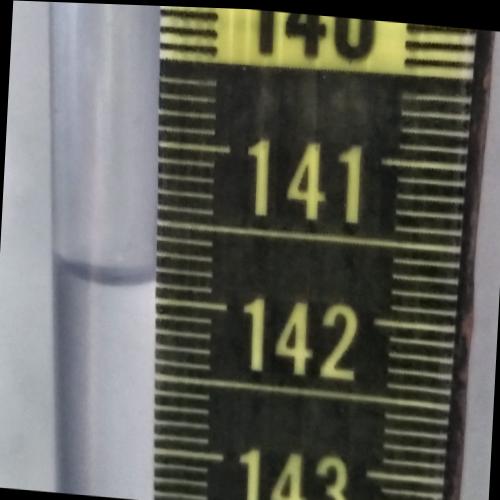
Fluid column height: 141.9 cm